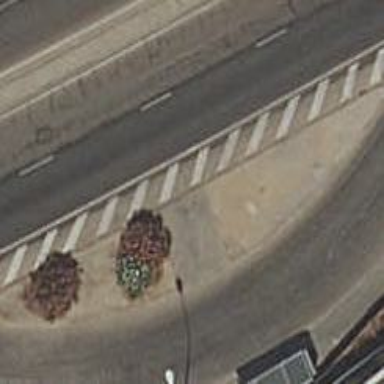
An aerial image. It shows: Asphalt road designated for service vehicles.